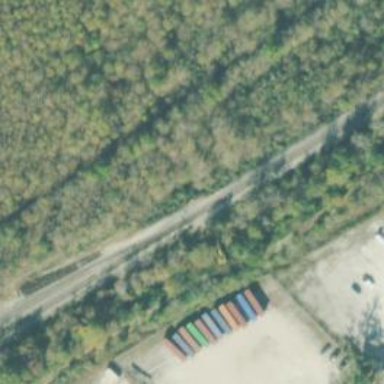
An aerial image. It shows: Railway spur junction.